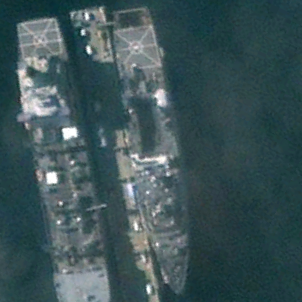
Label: combat